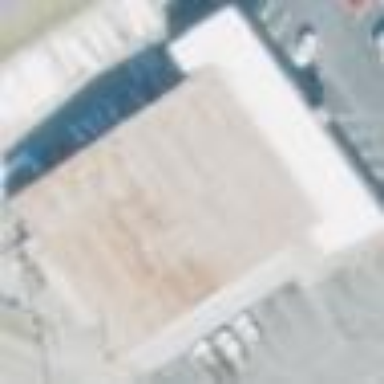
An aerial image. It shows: Building with furniture shop.